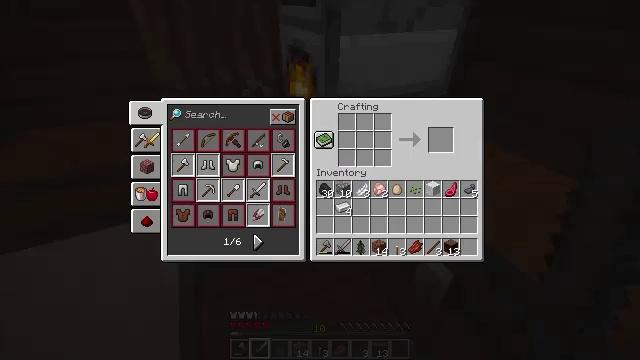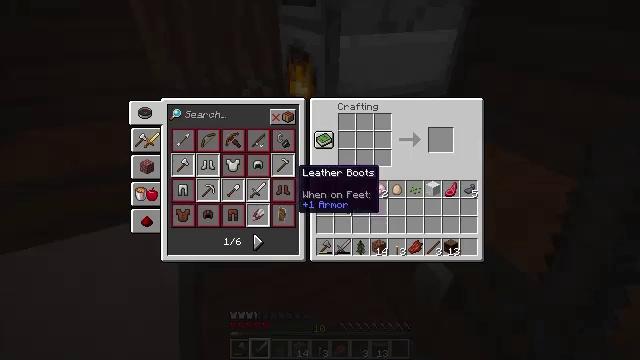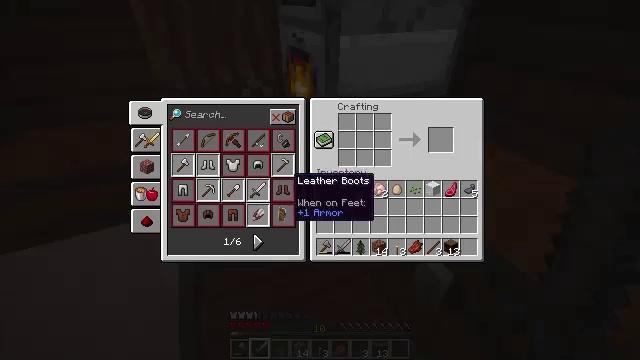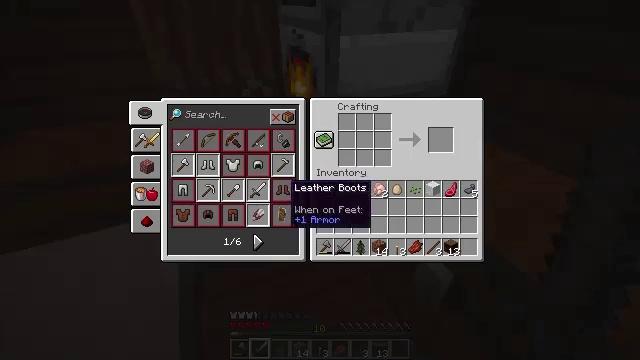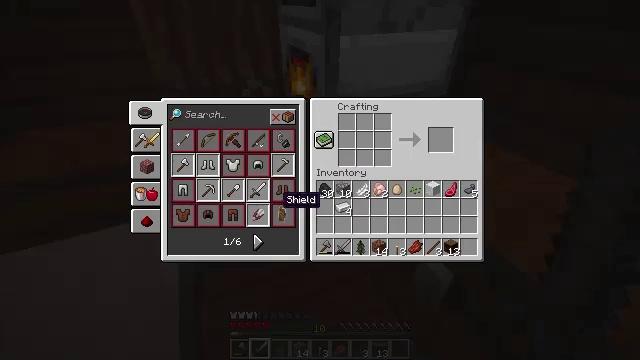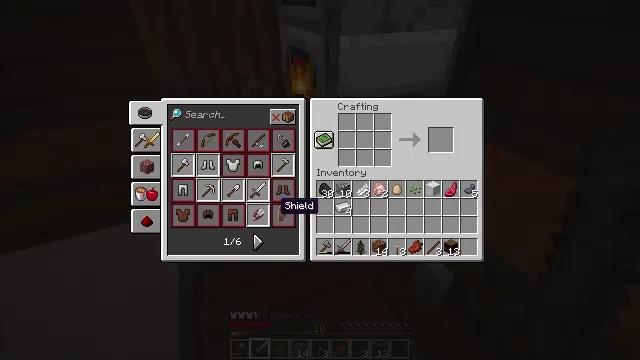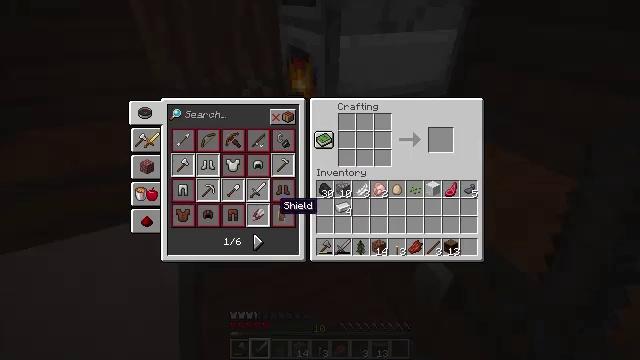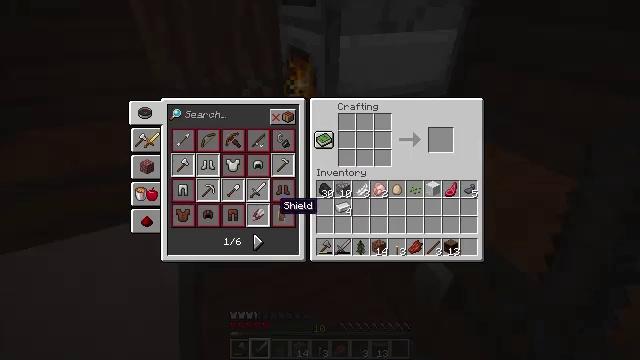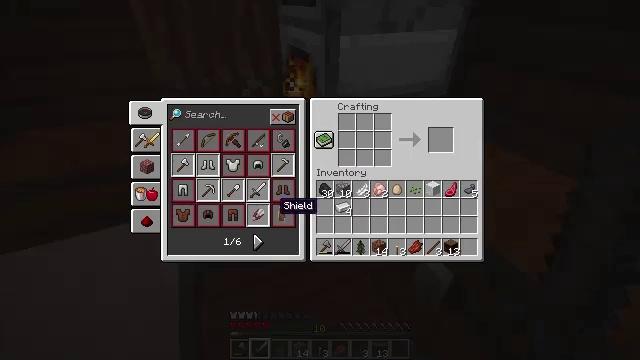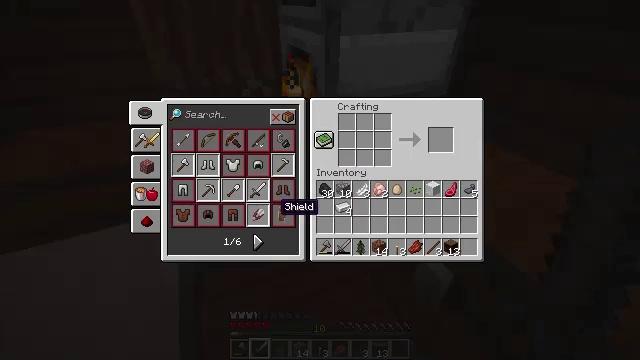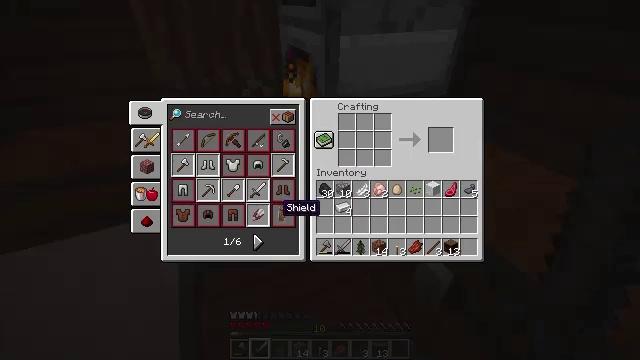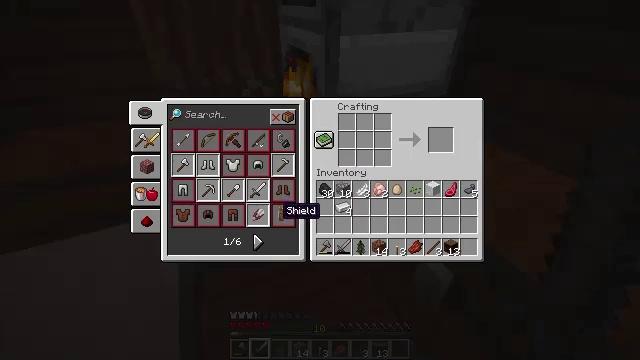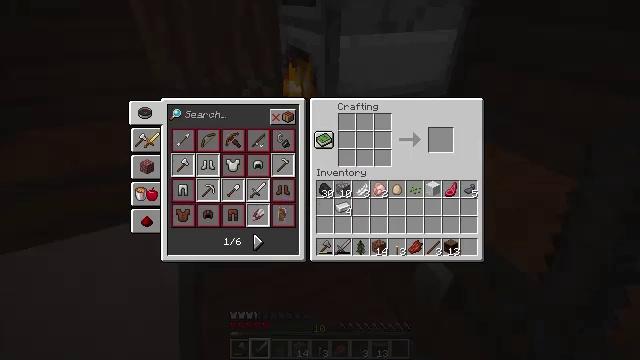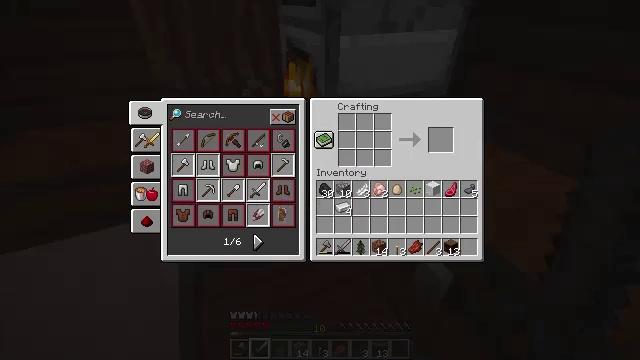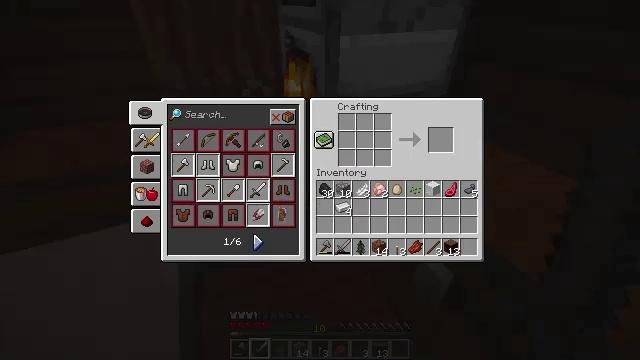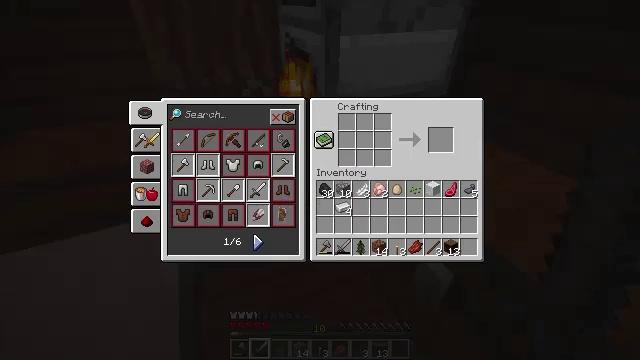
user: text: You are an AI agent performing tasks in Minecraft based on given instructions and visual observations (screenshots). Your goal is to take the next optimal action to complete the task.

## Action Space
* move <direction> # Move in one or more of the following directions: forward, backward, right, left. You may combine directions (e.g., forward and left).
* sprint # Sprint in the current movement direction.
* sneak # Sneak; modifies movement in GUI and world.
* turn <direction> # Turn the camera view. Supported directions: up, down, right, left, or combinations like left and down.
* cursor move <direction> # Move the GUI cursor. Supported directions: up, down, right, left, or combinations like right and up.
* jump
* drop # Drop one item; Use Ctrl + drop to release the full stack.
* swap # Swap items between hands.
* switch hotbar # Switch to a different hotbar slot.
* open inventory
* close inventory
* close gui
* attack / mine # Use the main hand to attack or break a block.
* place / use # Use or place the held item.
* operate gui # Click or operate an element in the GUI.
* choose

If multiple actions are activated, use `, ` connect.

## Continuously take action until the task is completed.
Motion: motion action
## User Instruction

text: Create black dye from resources.
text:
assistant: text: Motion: no_op
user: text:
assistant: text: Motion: cursor move down
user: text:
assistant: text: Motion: cursor move down
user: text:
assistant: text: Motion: cursor move left and down
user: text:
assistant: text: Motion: no_op
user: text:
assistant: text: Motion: no_op
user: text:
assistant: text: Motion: no_op
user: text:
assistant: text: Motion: no_op
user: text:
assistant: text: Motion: no_op
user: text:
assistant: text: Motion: no_op
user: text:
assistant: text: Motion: no_op
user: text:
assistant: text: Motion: cursor move left and down
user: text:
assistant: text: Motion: no_op
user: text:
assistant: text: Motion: no_op
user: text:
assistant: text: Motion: no_op
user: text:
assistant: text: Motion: no_op
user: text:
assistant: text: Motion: no_op
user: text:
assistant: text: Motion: no_op
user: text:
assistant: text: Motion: operate gui
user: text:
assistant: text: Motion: operate gui
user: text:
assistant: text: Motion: operate gui
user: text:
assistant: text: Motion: no_op
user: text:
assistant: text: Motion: no_op
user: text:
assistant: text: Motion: no_op
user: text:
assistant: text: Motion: no_op
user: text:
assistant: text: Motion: no_op
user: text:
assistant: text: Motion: no_op
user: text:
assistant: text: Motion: no_op
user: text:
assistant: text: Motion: no_op
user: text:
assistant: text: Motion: operate gui